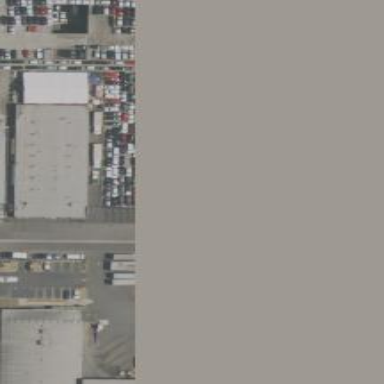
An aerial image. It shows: Industrial building.